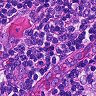
Metastatic tissue present: no